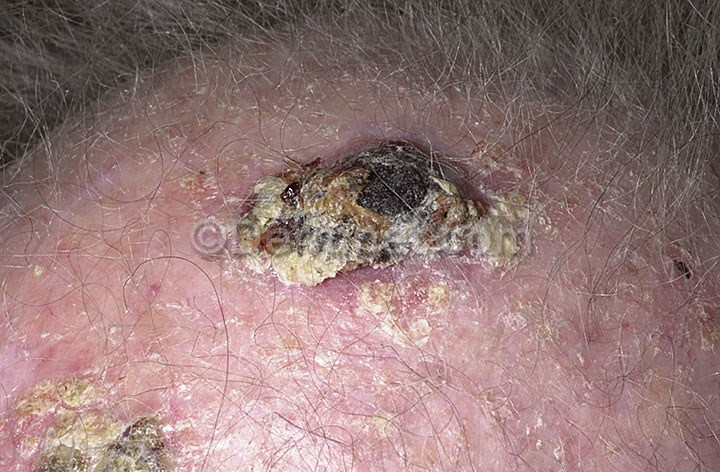
Disease: Actinic Keratosis Basal Cell Carcinoma and other Malignant Lesions